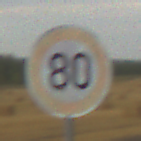
Verkehrszeichen: Geschwindigkeit80
Umgebung: Outdoor, RoadRail
Tageszeit: SunriseSunset
Wetter: PartlyCloudy
Licht: Natural
Jahreszeit: NotSpecified
Kontrast: LowContrast